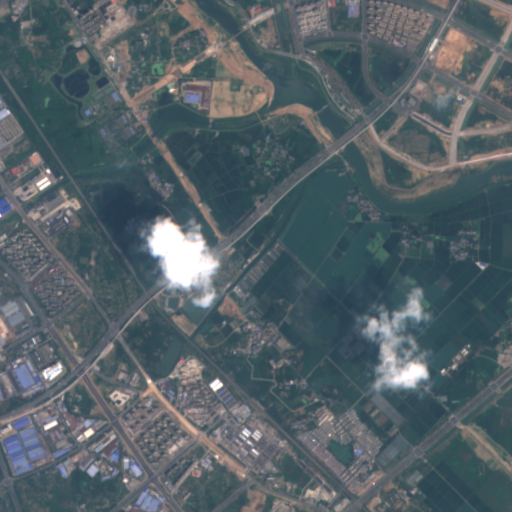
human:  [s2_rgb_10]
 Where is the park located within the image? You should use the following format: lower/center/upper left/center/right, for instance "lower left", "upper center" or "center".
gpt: The park is located in the lower left of the image.
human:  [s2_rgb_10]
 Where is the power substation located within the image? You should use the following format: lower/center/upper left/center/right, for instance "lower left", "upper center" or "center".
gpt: The power substation is located in the upper left of the image.
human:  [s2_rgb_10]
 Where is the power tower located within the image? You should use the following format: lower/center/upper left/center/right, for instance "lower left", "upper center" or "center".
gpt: The power tower is located in the left of the image.
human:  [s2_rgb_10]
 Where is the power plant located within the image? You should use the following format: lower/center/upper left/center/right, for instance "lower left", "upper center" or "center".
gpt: There is no power plant in the image.